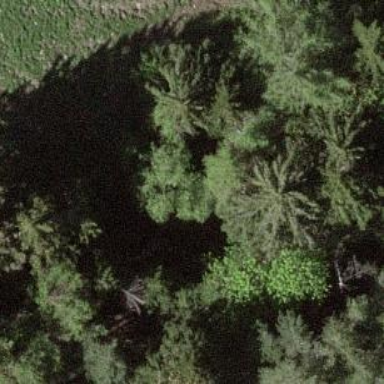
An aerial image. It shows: Forest area.